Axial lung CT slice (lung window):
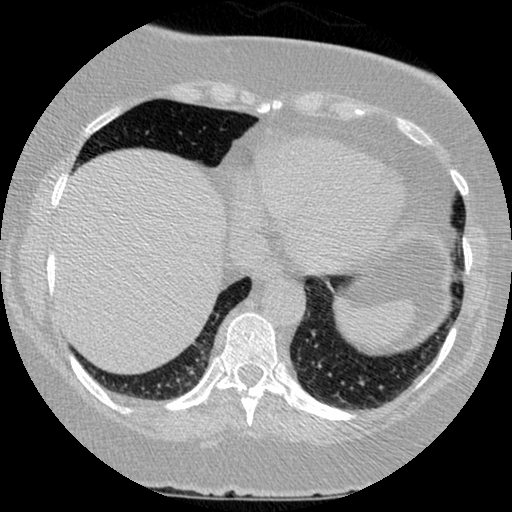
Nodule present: no